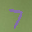
Label: 7